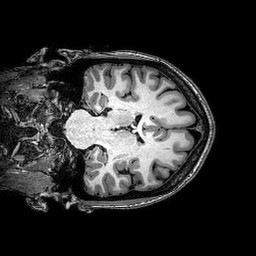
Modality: T1w
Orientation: coronal
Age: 26
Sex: female
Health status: healthy
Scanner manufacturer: philips
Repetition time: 0.008132 s
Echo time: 0.00374 s